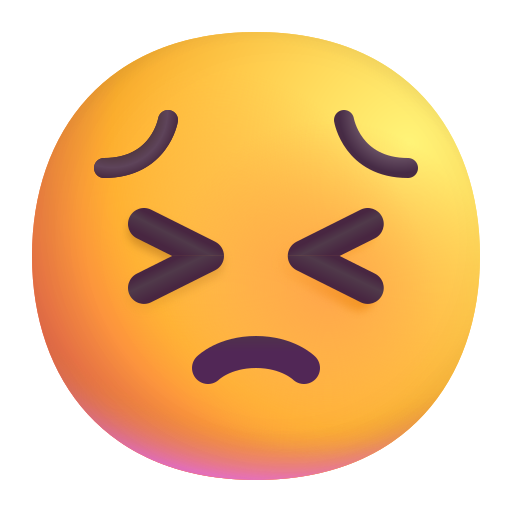
persevering face color